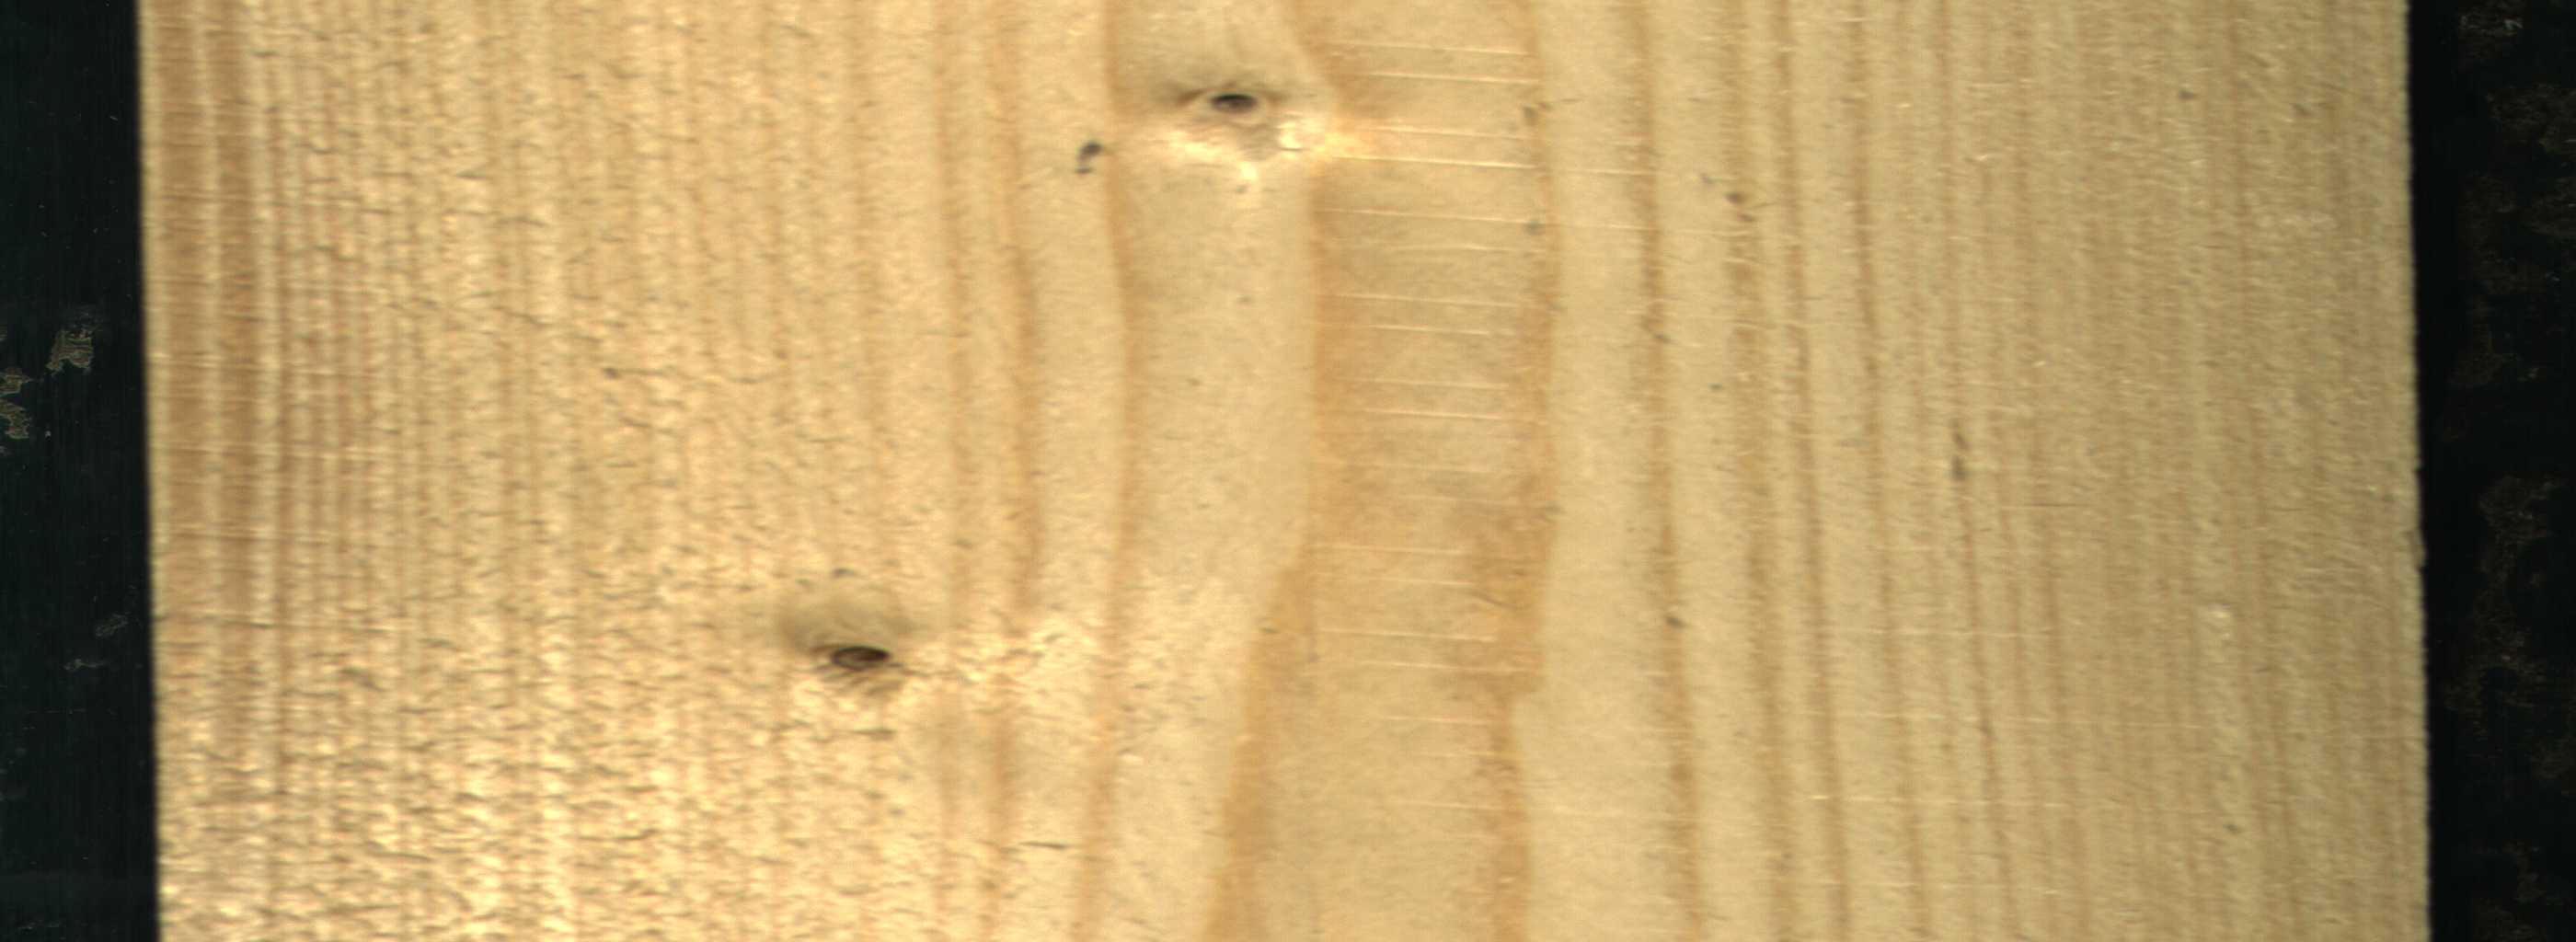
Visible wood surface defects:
Dead_Knot
Live_Knot